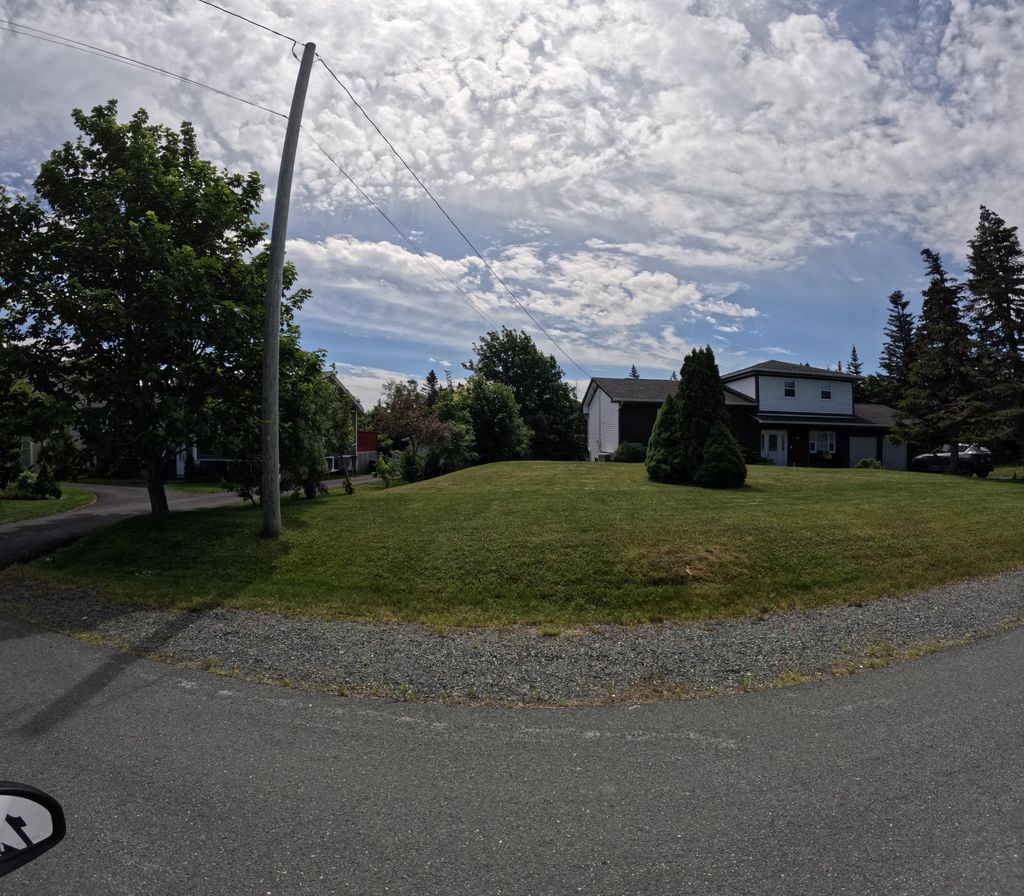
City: st_johns